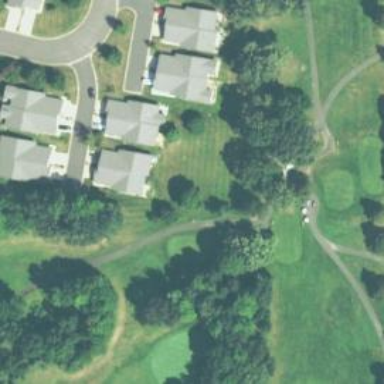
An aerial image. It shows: Path for golf carts.